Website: bh-photo
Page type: payment
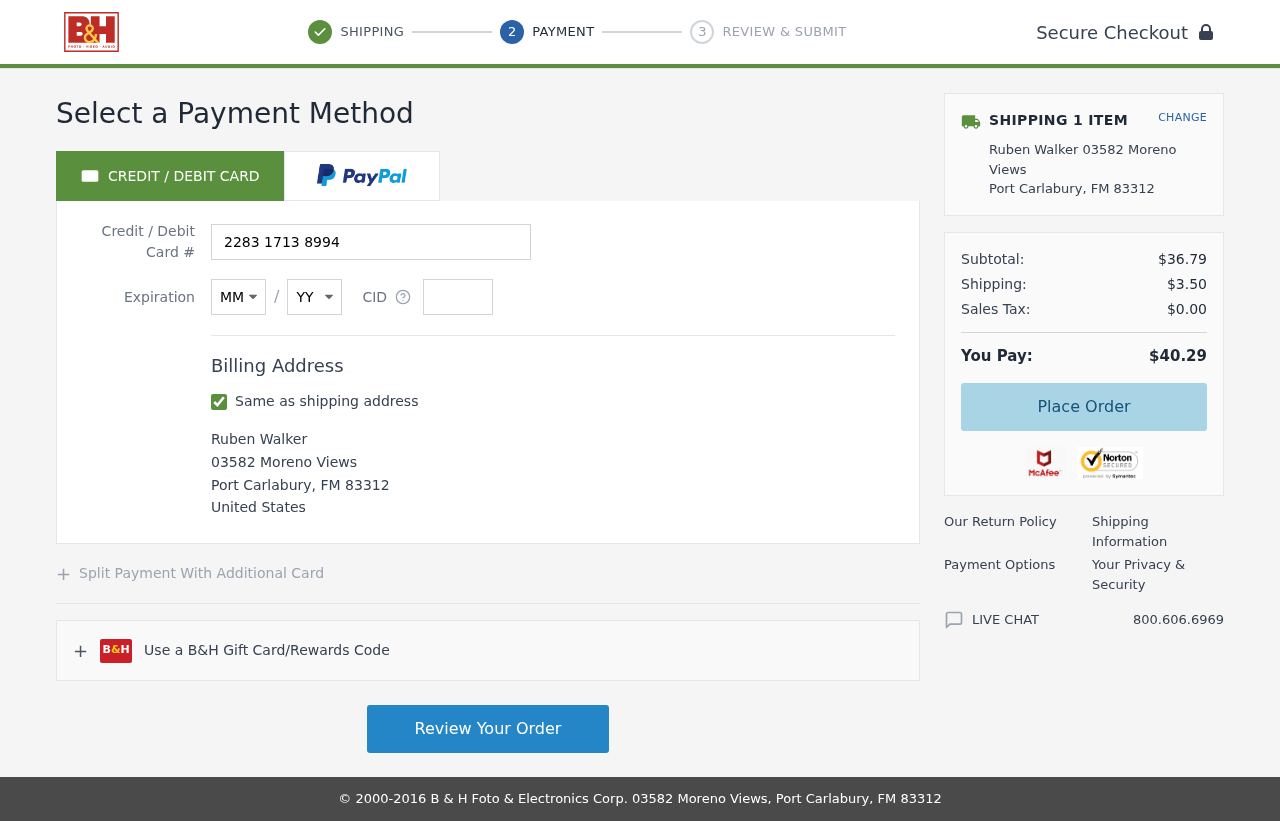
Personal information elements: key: PII_CARD_CVV
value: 613
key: PII_CARD_EXPIRY_MONTH
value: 01
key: PII_CARD_EXPIRY_YEAR
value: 28
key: PII_CARD_NUMBER
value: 2283 1713 8994 2817
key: PII_CITY
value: Port Carlabury
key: PII_COUNTRY
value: United States
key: PII_FULLNAME
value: Ruben Walker
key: PII_POSTCODE
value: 83312
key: PII_STATE_ABBR
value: FM
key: PII_STREET
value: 03582 Moreno Views
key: PII_FULLNAME2
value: Ruben Walker
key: PII_CITY2
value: Port Carlabury
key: PII_STATE_ABBR2
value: FM
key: PII_POSTCODE_FULL
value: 83312
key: PII_POSTCODE_NUMERIC
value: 83312
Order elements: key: ORDER_NUM_ITEMS
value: SHIPPING 1 ITEM
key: ORDER_SUBTOTAL
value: $36.79
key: ORDER_SHIPPING_COST
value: $3.50
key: ORDER_TAX
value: $0.00
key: ORDER_TOTAL
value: $40.29